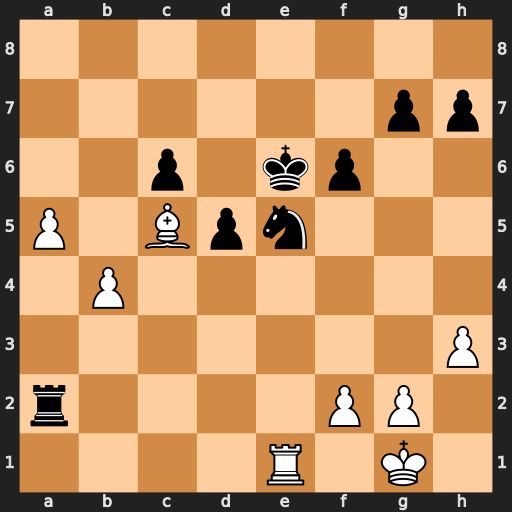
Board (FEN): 8/6pp/2p1kp2/P1Bpn3/1P6/7P/r4PP1/4R1K1
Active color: w
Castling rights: -
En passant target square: -
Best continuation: f4 Kf5 fxe5